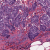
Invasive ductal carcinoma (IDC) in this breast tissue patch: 1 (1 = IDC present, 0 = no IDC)